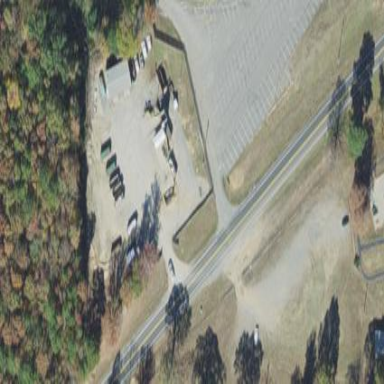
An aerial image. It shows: Waste transfer station.